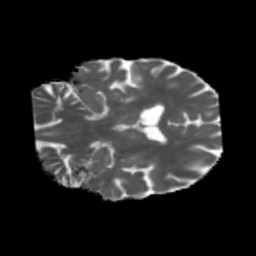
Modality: MD
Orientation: coronal
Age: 63
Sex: female
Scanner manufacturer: siemens
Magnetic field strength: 3 T
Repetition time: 5.47 s
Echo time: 0.0854 s